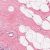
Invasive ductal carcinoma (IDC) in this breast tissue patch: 0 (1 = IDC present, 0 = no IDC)